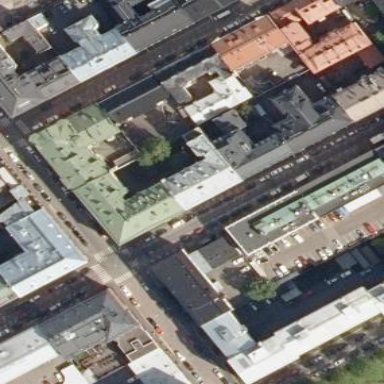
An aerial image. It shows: City block.